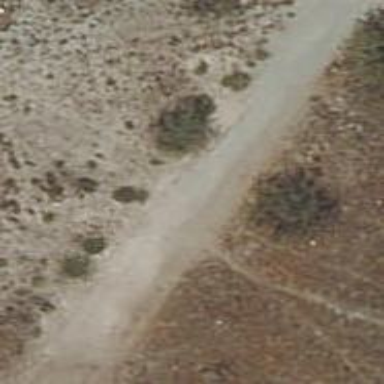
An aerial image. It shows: Dirt track road with grade3 tracktype.